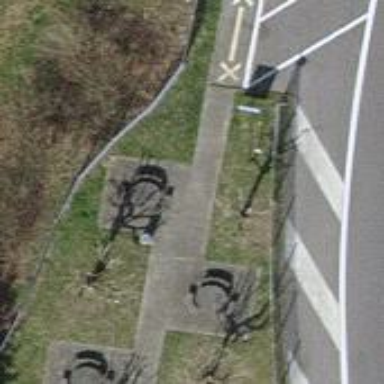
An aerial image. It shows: Picnic table located in leisure land area.